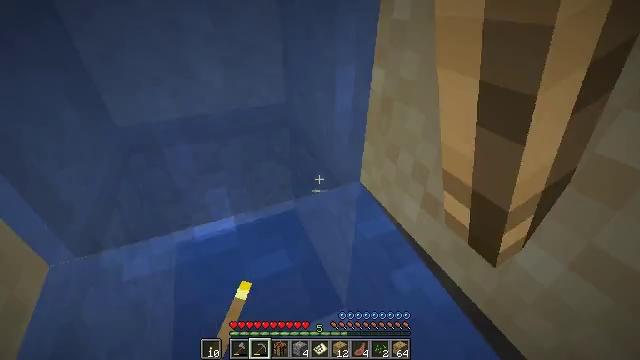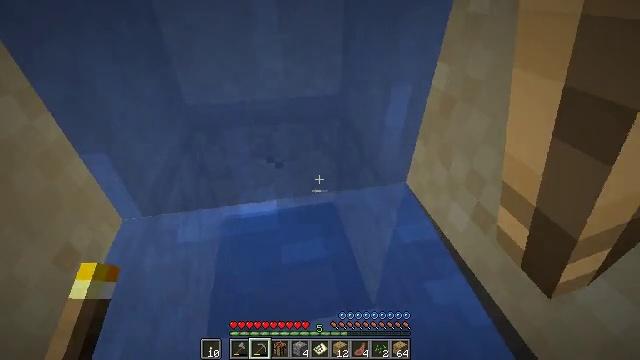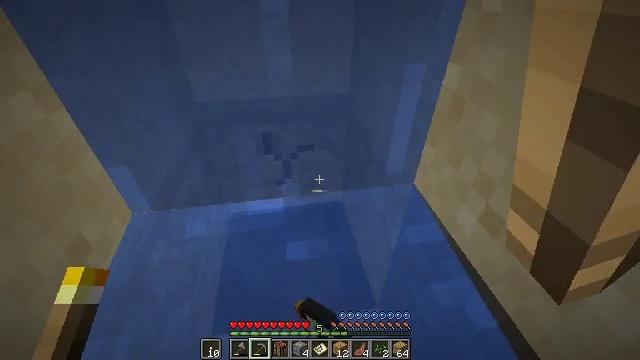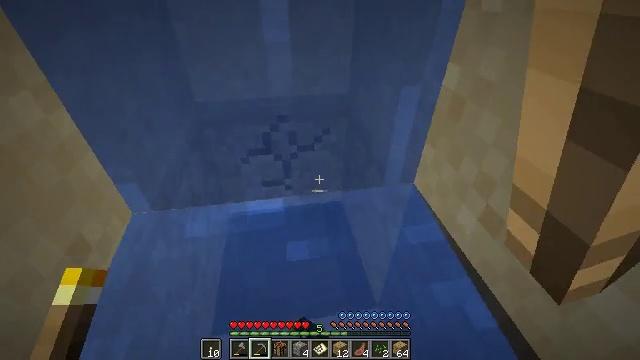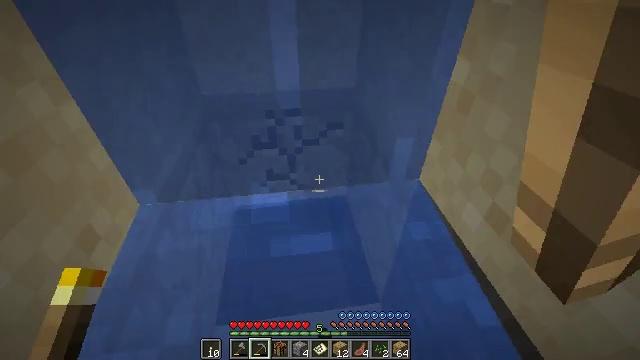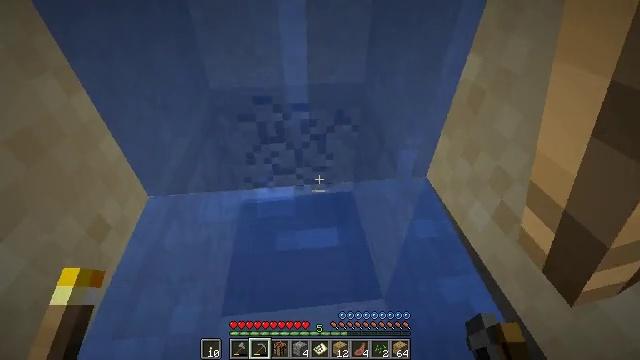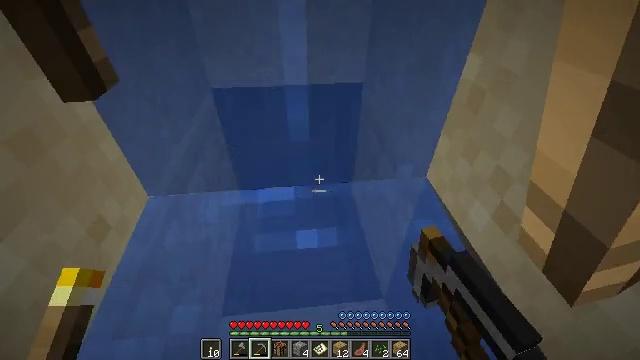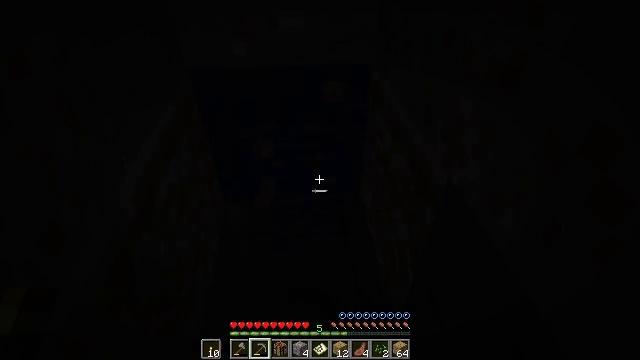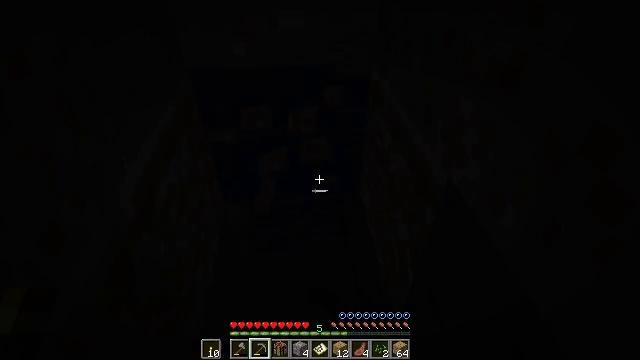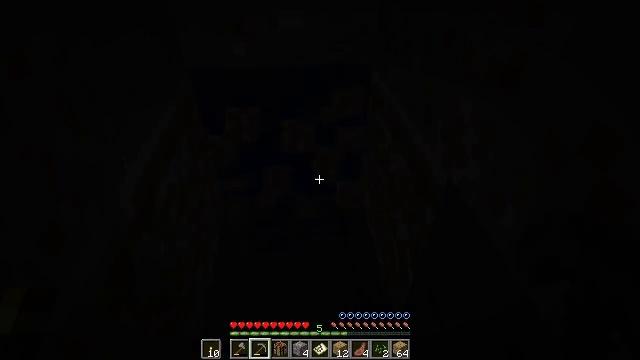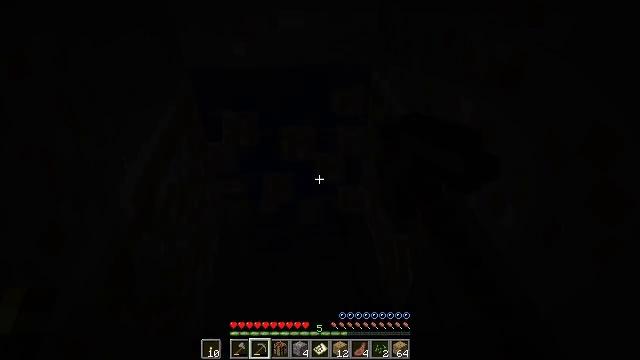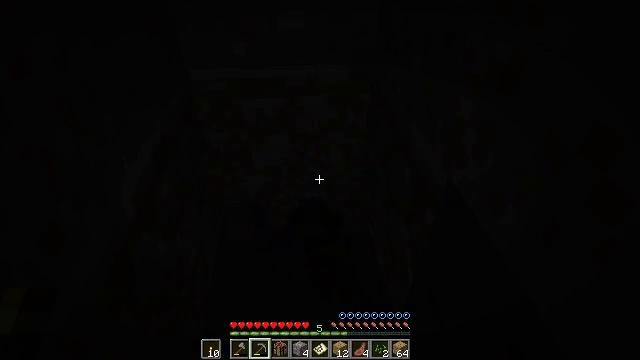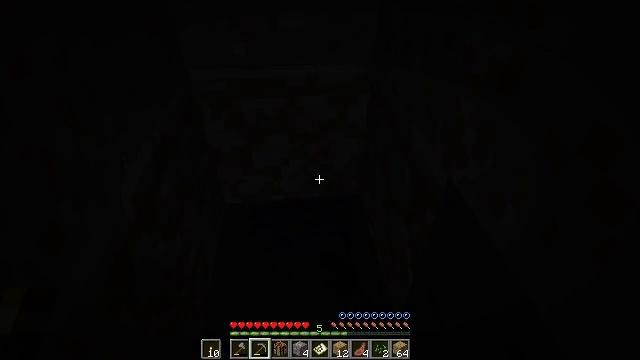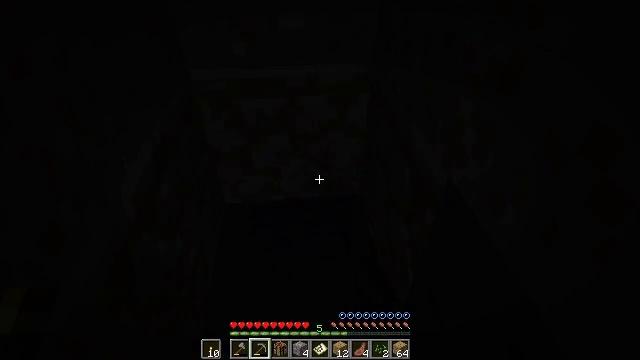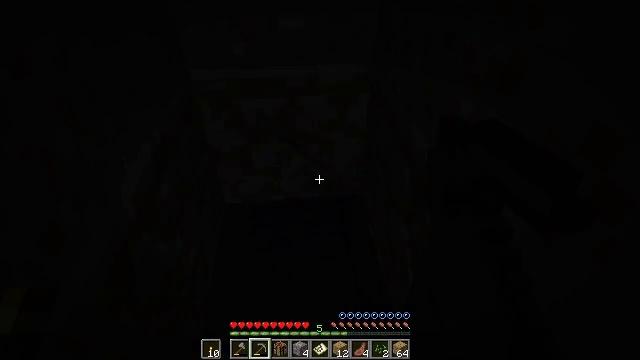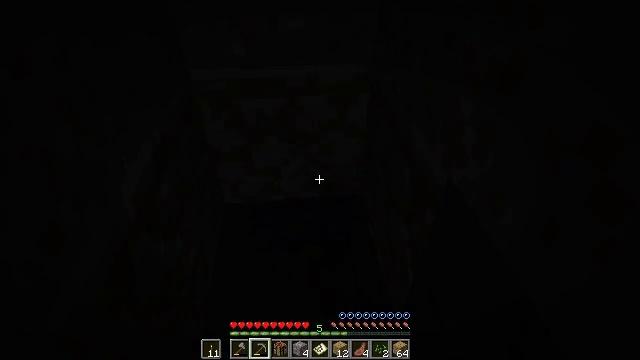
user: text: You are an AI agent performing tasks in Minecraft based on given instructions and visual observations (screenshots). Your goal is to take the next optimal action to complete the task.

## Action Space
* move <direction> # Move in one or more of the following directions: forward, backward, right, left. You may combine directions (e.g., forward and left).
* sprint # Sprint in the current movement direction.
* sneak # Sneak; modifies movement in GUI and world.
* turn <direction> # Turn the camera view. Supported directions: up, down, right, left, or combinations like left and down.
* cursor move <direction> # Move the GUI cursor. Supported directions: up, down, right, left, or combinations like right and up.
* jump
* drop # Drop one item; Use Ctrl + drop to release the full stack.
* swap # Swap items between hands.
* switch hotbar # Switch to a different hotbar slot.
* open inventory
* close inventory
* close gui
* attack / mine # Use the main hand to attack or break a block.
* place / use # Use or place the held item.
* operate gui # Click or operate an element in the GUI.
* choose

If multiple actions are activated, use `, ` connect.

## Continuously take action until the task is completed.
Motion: motion action
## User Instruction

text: Gather sandstone from the desert.
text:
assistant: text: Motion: turn left and down, attack / mine
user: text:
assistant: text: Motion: turn left, attack / mine
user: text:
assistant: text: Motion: attack / mine
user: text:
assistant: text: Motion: turn left and down, attack / mine
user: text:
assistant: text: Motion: turn left and down, attack / mine
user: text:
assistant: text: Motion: attack / mine
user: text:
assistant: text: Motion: attack / mine
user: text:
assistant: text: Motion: attack / mine
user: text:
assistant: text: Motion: attack / mine
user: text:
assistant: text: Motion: attack / mine
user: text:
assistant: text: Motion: attack / mine
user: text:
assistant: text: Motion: attack / mine
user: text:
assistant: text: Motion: attack / mine
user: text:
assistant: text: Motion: attack / mine
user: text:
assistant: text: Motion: attack / mine
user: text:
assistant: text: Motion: attack / mine
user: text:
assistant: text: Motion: turn left and down, attack / mine
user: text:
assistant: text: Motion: attack / mine
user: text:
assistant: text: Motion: attack / mine
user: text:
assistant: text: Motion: attack / mine
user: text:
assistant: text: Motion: attack / mine
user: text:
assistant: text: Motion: attack / mine
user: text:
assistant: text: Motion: attack / mine
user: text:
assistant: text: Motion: attack / mine
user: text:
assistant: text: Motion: attack / mine
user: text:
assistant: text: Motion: attack / mine
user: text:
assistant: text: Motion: attack / mine
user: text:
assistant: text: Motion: attack / mine
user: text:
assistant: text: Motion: attack / mine
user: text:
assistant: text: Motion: attack / mine